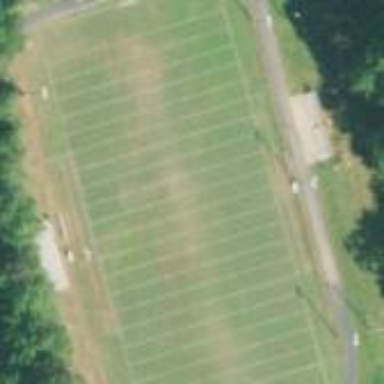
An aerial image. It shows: American football pitch.